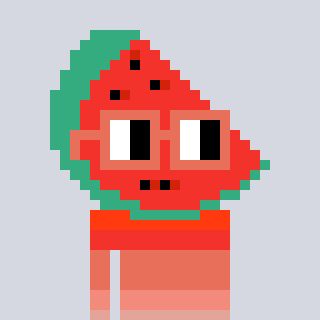
a pixel art character with square orange glasses, a watermelon-shaped head and a computerblue-colored body on a cool background